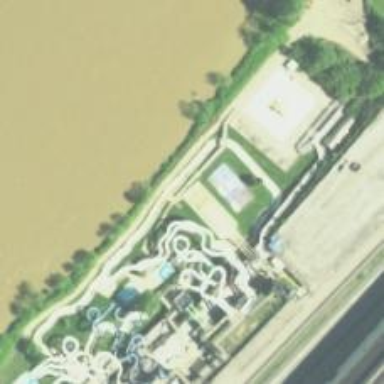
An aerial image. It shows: Canal with water slide attraction.